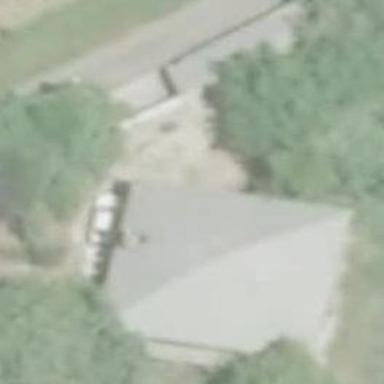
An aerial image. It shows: Simple house.